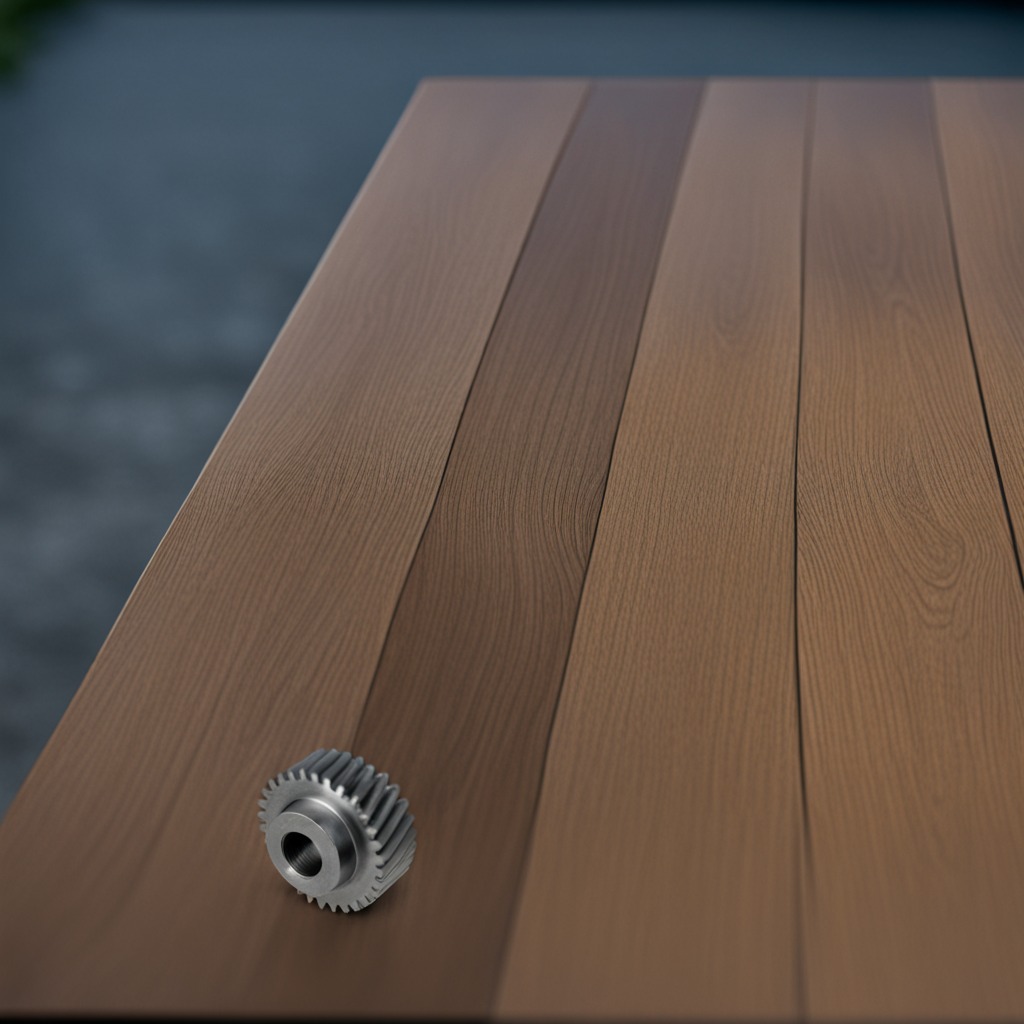
A steel gear with teeth is lying on the table.